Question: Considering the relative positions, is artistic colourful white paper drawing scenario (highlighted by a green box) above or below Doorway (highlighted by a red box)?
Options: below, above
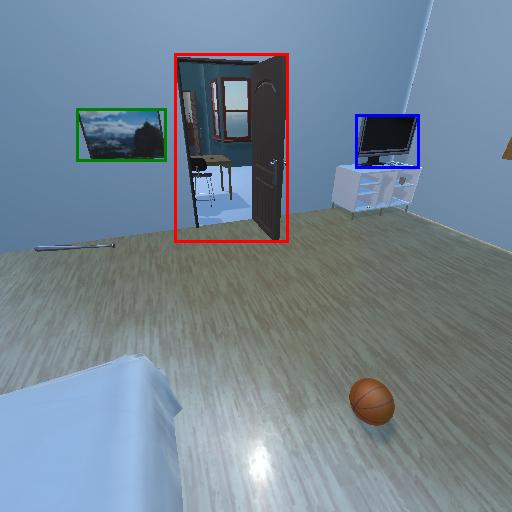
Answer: below